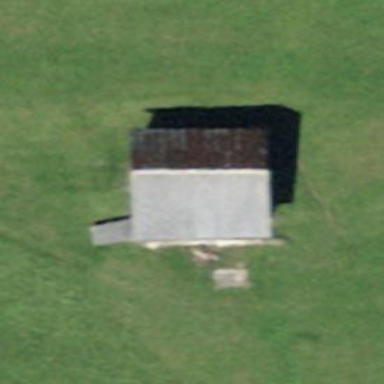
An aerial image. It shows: Grey barn with gabled roof made of eternit material.